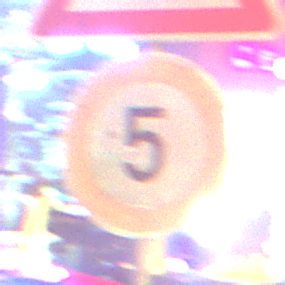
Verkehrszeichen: Geschwindigkeit5
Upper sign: KurveRechts
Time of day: Night
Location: Outdoor (Urban)
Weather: PartlyCloudy
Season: NotSpecified
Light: Natural